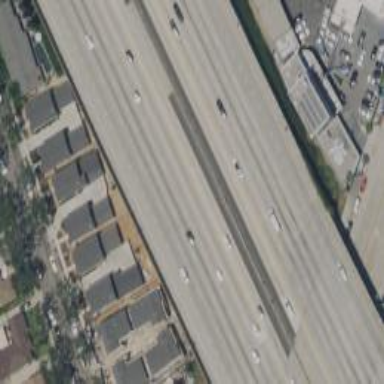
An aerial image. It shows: Asphalt motorway.